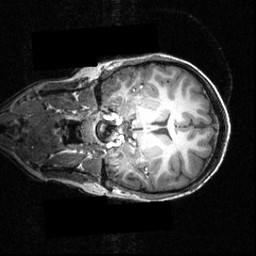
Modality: T1w
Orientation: coronal
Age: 16
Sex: female
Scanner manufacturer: siemens
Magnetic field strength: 3.951 T
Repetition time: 1.5 s
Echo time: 0.00335 s